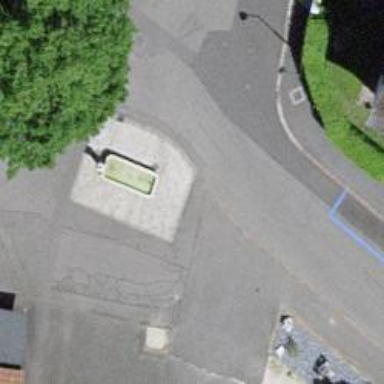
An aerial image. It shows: Fountain.